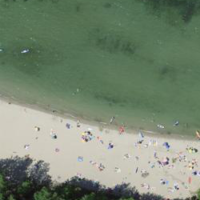
EUNIS habitat code: 14
Species observed at this site:
Certhia brachydactyla
Corvus corone
Podiceps cristatus
Actitis hypoleucos
Fulica atra
Anas crecca
Sylvia borin
Anthus spinoletta
Dendrocopos major
Podiceps nigricollis
Bucephala clangula
Turdus viscivorus
Aegithalos caudatus
Buteo buteo
Sylvia atricapilla
Spinus spinus
Chroicocephalus ridibundus
Poecile palustris
Phylloscopus collybita
Luscinia megarhynchos
Larus michahellis
Gavia arctica
Ardea alba
Cygnus olor
Erithacus rubecula
Sterna paradisaea
Pica pica
Phoenicurus ochruros
Sitta europaea
Phoenicurus phoenicurus
Picus viridis
Cyanistes caeruleus
Riparia riparia
Anas platyrhynchos
Chloris chloris
Troglodytes troglodytes
Larus canus
Aythya fuligula
Fringilla coelebs
Regulus ignicapilla
Pandion haliaetus
Passer domesticus
Carduelis carduelis
Columba palumbus
Turdus merula
Phalacrocorax carbo
Mareca strepera
Parus major
Hirundo rustica
Mergus merganser
Milvus migrans
Sterna hirundo
Anser anser
Phylloscopus trochilus
Motacilla alba